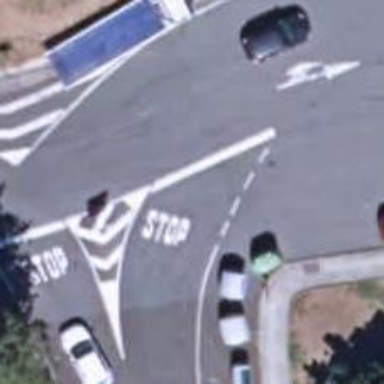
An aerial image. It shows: Stop road.